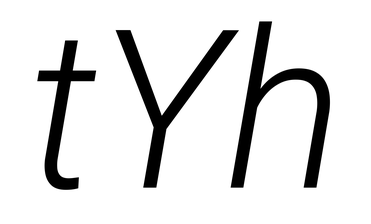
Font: Roboto-Italic_Light_Italic